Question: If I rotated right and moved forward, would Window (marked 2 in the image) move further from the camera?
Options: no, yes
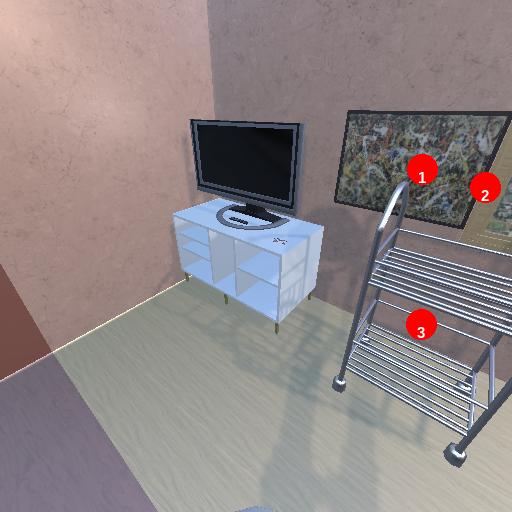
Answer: no